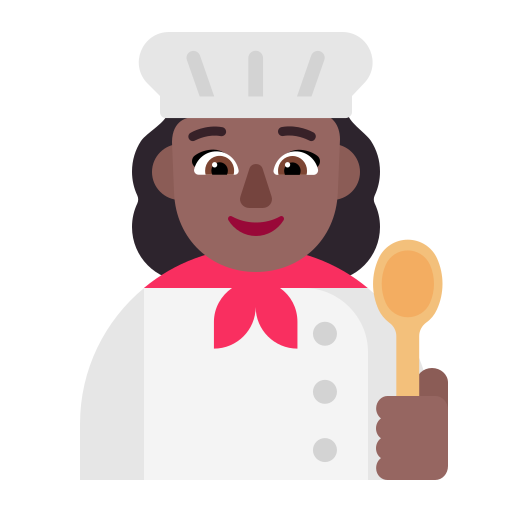
woman cook flat  dark